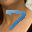
Label: 7